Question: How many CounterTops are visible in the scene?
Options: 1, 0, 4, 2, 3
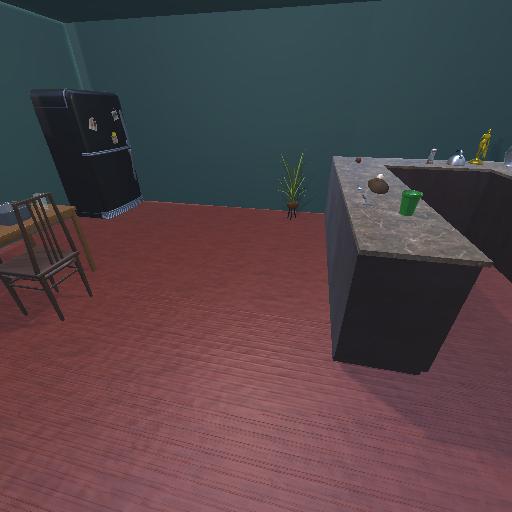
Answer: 1